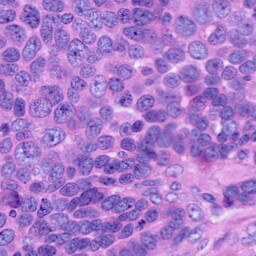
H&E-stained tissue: Ovarian